Question: I need to display a table like the one below:

- -
'''
<table>
<thead>
<tr>
<th colspan=2>
One
</th>
<th colspan=2>
Two
</th>
</tr>
</thead>
<tbody>
<tr>
<td>
One
</td>
<td>
Two
</td>
<td>
Three
</td>
<td>
Four
</td>
</tr>
<tr>
<td>
One
</td>
<td>
Two
</td>
<td>
Three
</td>
<td>
Four
</td>
</tr>
<tbody>
</table>
'''
---
I tried 'border-collapse: separate;' on 'thead' and 'border-collapse: collapse;' on 'tbody' but that simply didn't work.
'''
table {
border-collapse: collapse;
border-spacing: 1em;
}
table thead {
border-collapse: separate;
}
table tbody tr {
border-bottom: 1px solid black;
}
table thead tr th{
border-bottom: 1px solid black;
padding: 10px;
text-align: center;
}
table tbody tr td {
border-bottom: 1px solid black;
padding: 10px;
}
'''
<URL>
---
I can get the preferred look of the table by adding blank cells in HTML code. But this approach defects semantic structure.
'''
table {
border-collapse: collapse;
border-spacing: 1em;
}
table tbody tr {
border-bottom: 1px solid black;
}
table thead tr th[colspan="2"]{
border-bottom: 1px solid black;
padding: 10px;
text-align: center;
}
table tbody tr td {
border-bottom: 1px solid black;
padding: 10px;
}
'''
<URL>
---
I also tried '-webkit-border-image: -webkit-linear-gradient(left, black 95%, white 5%);' on headers borders but couldn't manage to get it working.
---
After all I am open to new suggestions.
This is going to be in an eBook file. So general background color may vary in different reader applications.
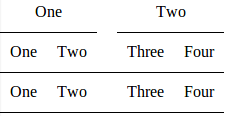
Answer: Depending on your compatibility requirements, you have the option of using CSS generated-content:
'''
th {
/* other CSS */
position: relative;
}
thead th::before,
thead th::after {
content: '';
position: absolute;
bottom: -1px;
width: 0.5em;
border-bottom: 1px solid #fff;
}
thead th::before {
left: 0;
}
thead th::after {
right: 0;
}
'''
<URL>.
For the sake of simplicity I've given 'th' elements the same '::before' and '::after', however if there's always only two 'th' elements the selectors can be changed:
'''
th {
/* other CSS */
position: relative;
}
thead th:first-child::after,
thead th:last-child::before {
content: '';
position: absolute;
bottom: -1px;
width: 0.5em;
border-bottom: 1px solid #fff;
}
thead th:last-child::before {
left: 0;
}
thead th:first-child::after {
right: 0;
}
'''
<URL>.